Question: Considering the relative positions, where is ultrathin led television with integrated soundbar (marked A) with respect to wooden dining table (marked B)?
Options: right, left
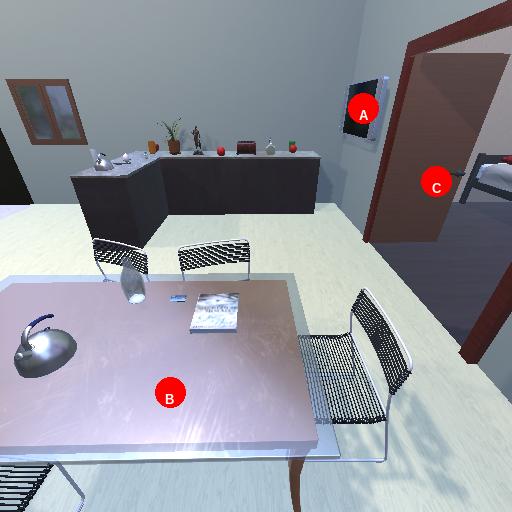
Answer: right